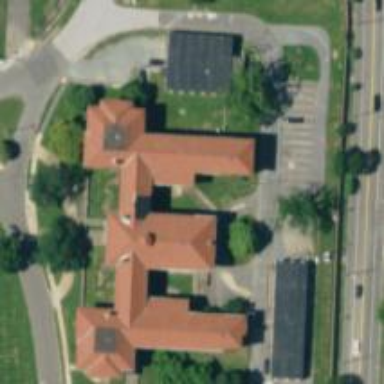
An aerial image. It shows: Historic hospital building.